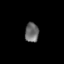
Tissue: skin
Cell type: Epithelial cells
Senescence score: 0.2227
Nuclear area (px): 264
Mean DAPI intensity: 105.432